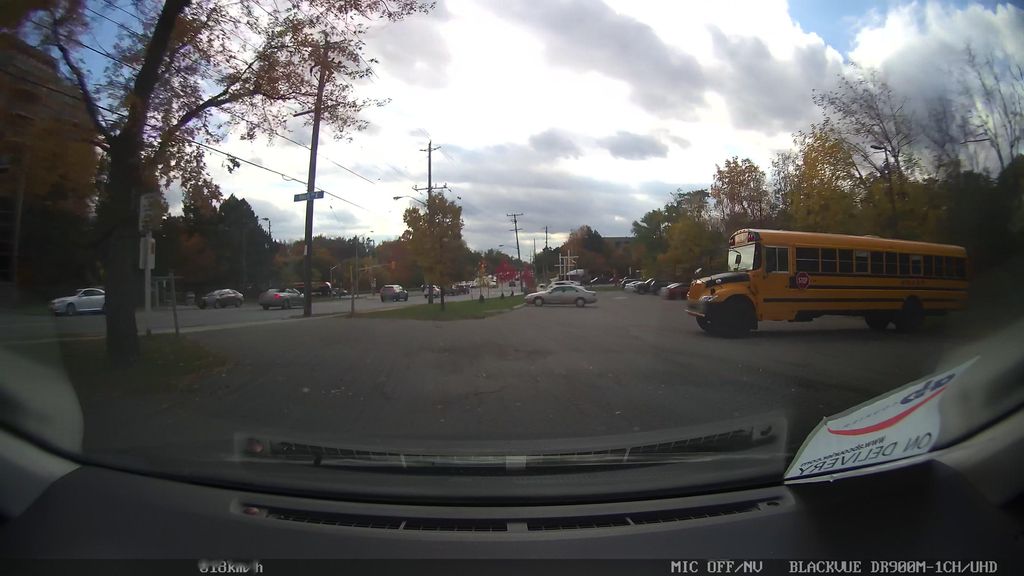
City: toronto